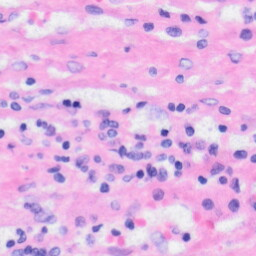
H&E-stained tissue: Liver